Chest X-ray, PA view. Patient: 60 years old, sex M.
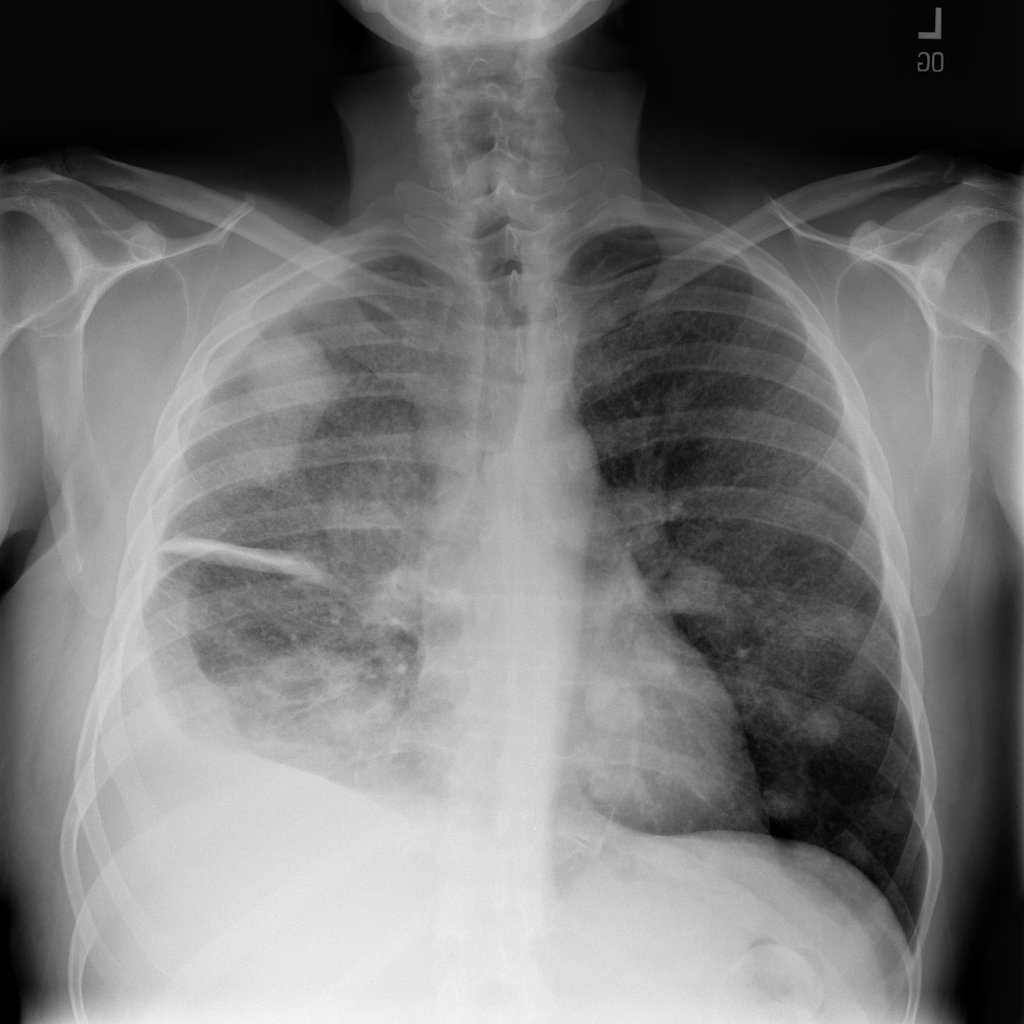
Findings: Effusion, Mass, Nodule